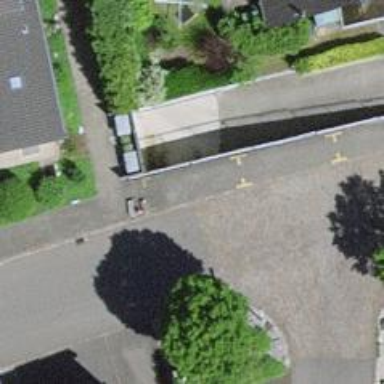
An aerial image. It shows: Parking entrance.